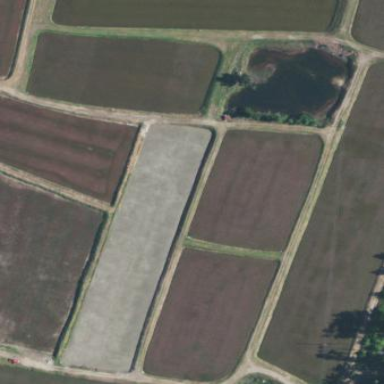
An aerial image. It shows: Farmland where cranberries are grown.